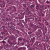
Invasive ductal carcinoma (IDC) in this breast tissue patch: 1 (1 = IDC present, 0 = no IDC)